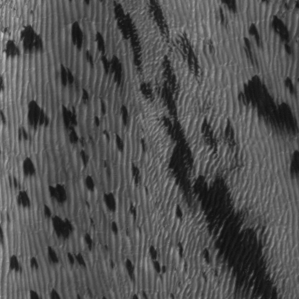
Label: frost